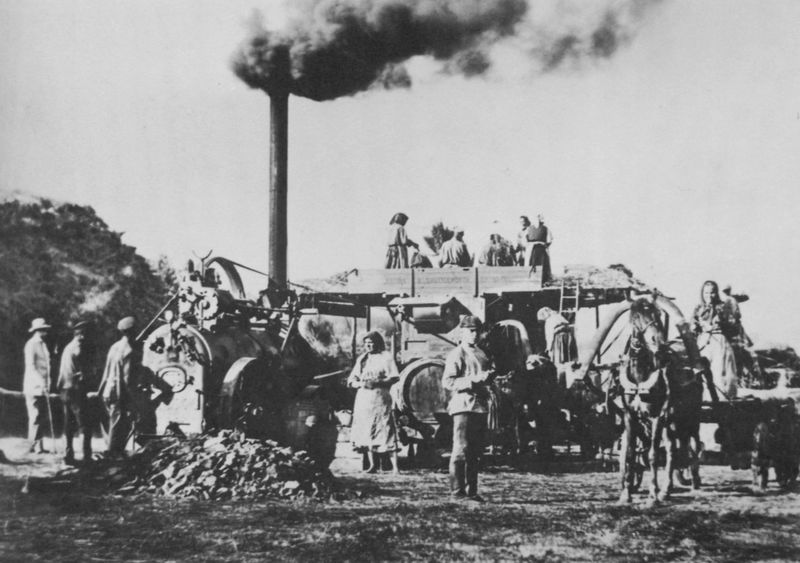
Titel: Dreschmaschine
Künstler: Russischer Photograph
Schlagwörter: baum, berg, gruppe, himmel, mann, weiß, bäume, frauen, menschen, frau, holz, hut, hüte, kleid, männer, schwarz, wiese, leute, mütze, mützen, mensch, steine, herr, erde, feld, hügel, busch, qualm, rauch, sonne, boden, arbeit, pferd, pferde, schornstein, stock, sommer, arbeiterinnen, ernte, russland, tag, fabrik, kutsche, schlot, arbeiter, wagen, dampf, leiter, planken, riemen, bretter, freude, foto, fotografie, oben, photographie, unten, lachen, maschine, kohle, getriebe, photo, halfter, joch, scheuklappen, pferdewagen, dampfmaschine, kohlen, aufseher, dreschen, abgase, dreschmaschine, mähdrescher